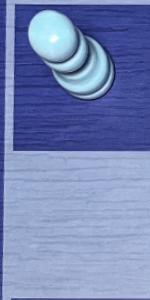
Label: Empty